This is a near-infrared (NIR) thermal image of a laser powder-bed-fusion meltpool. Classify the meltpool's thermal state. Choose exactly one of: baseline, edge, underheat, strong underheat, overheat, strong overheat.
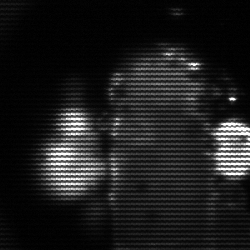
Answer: strong underheat